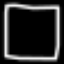
Label: square